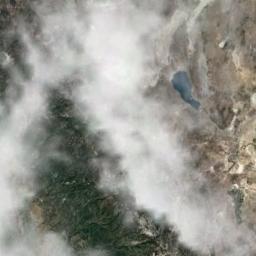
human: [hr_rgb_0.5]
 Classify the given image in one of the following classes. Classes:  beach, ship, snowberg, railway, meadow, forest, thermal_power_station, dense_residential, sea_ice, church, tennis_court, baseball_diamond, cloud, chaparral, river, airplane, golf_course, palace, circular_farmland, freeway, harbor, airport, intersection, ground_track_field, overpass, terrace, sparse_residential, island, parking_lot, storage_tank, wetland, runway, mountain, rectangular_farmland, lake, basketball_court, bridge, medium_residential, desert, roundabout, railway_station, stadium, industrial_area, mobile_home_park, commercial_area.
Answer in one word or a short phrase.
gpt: cloud